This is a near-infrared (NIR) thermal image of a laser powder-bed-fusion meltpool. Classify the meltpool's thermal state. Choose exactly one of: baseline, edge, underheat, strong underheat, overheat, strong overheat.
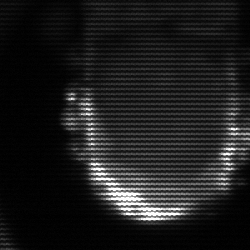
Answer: baseline